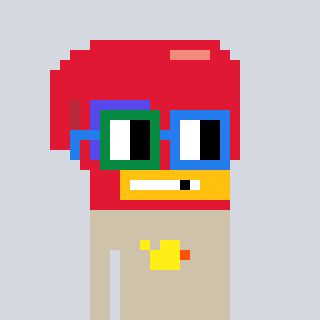
a pixel art character with square green and blue glasses, a boxing glove-shaped head and a bege-colored body on a cool background